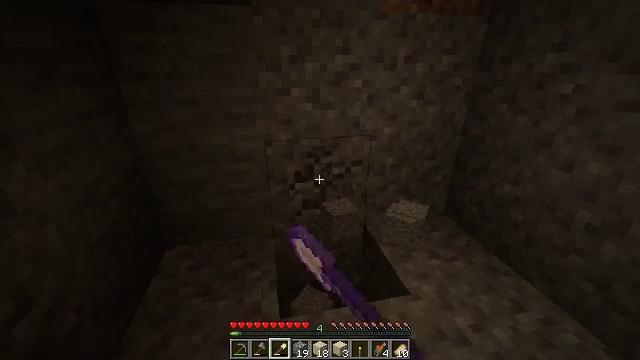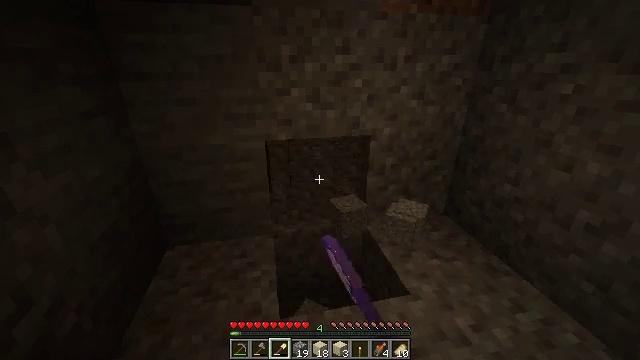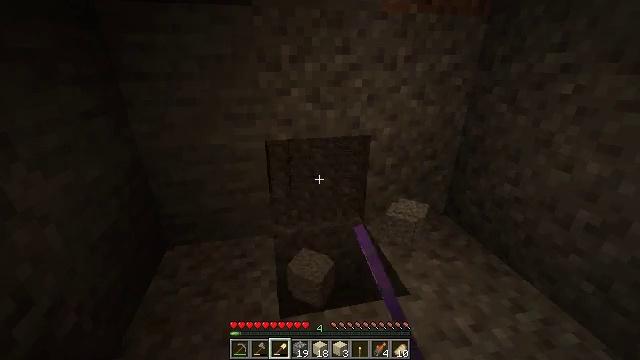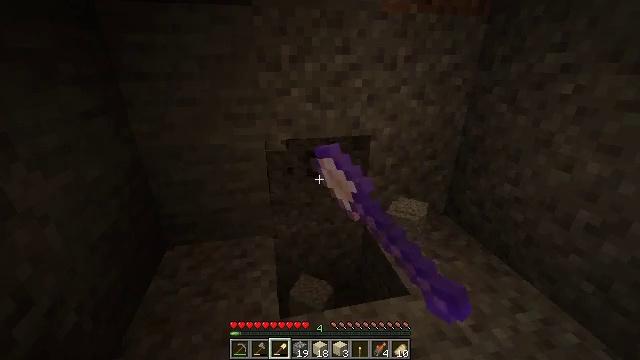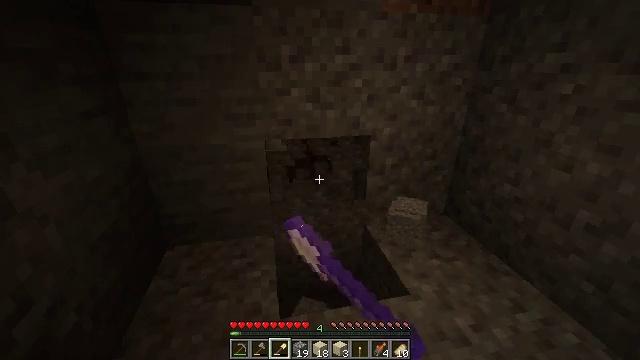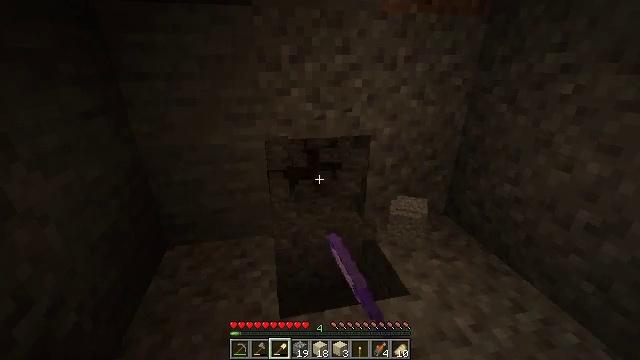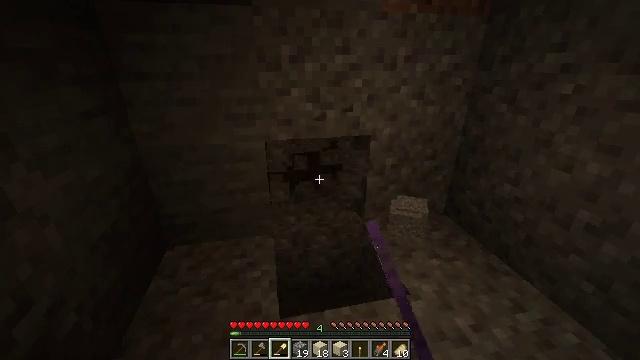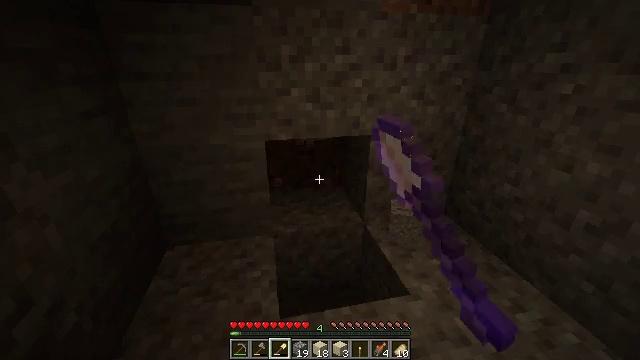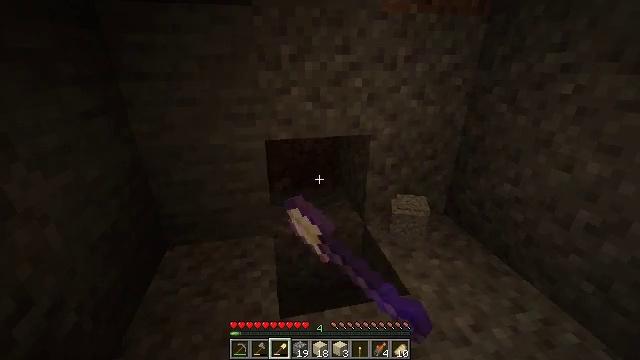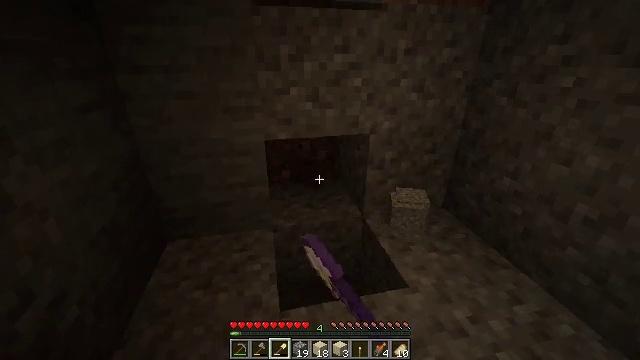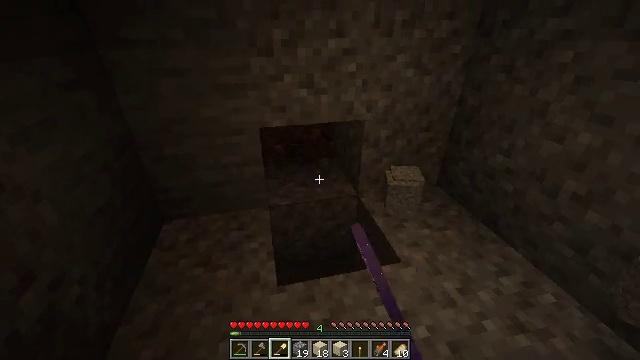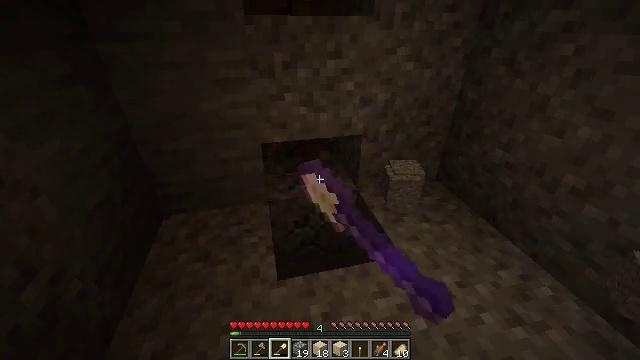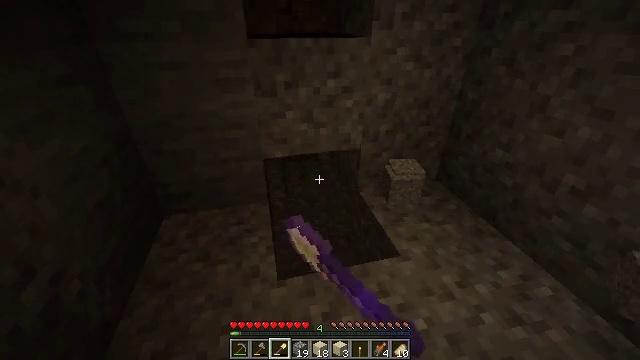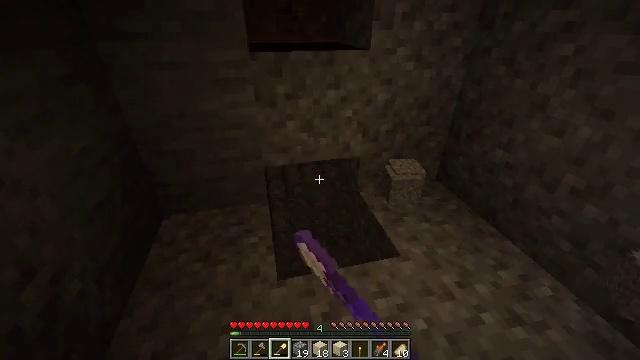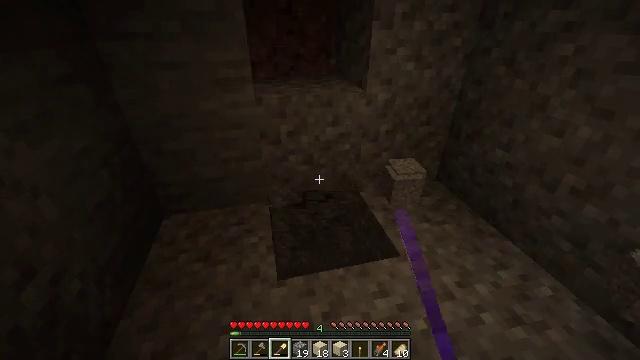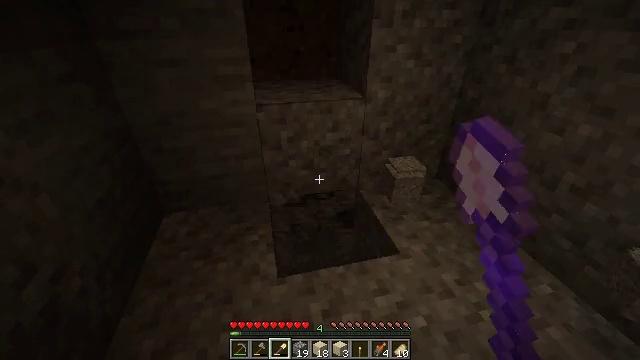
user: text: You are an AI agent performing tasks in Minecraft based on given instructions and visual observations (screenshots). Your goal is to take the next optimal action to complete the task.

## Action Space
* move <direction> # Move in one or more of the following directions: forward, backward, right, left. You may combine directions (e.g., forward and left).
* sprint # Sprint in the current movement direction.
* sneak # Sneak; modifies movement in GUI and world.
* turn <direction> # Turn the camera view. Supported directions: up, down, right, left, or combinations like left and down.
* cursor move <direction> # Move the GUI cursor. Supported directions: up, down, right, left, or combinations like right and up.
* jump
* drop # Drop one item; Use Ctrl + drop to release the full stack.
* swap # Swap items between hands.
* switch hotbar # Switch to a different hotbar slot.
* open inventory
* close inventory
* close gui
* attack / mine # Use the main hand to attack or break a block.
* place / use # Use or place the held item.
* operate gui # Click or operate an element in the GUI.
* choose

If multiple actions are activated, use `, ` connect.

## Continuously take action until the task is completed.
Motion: motion action
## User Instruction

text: Mine gravel from the ground.
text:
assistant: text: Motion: attack / mine
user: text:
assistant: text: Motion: attack / mine
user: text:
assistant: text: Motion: attack / mine
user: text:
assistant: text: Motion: attack / mine
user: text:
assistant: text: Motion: attack / mine
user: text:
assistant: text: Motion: attack / mine
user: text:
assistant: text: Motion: attack / mine
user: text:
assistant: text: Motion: attack / mine
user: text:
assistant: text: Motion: turn down, attack / mine
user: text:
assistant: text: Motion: turn right and down, attack / mine
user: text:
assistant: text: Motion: turn down, attack / mine
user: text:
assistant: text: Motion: attack / mine
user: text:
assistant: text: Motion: attack / mine
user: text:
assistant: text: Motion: attack / mine
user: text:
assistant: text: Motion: attack / mine
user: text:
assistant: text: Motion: turn right, attack / mine
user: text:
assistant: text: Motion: turn right and up, attack / mine
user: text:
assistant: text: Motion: turn up, attack / mine
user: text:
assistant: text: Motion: turn up, attack / mine
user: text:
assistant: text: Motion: turn up, attack / mine
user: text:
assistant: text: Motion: turn up, attack / mine
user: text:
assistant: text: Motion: turn right and up, attack / mine
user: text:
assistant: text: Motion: turn right and up, attack / mine
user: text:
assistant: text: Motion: attack / mine
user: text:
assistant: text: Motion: attack / mine
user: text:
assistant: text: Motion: no_op
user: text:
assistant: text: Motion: no_op
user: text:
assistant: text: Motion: no_op
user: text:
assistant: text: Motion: no_op
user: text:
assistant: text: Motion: no_op